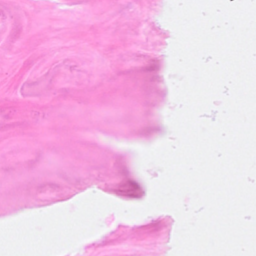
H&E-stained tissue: Breast